Question: im looking for a SQL statement for the structue below. I want select all uid's and texts of the tables, which got a relation to the table :
- - - - -
Each table has the fields and .
Each table got a mm table to save any relation. The value belongs to the of related table itself. Foreign represents the of .
I want do this with 1 SQL query. I think it should be possible with joins but im new with these. Here is a 'lil graphic:
Here is my query:
'''
SELECT partsofspeech.uid, partsofspeech.text from declined
LEFT JOIN partsofspeech_mm
ON partsofspeech_mm.foreign = declined.uid
LEFT JOIN partsofspeech
ON partsofspeech_mm.local = partsofspeech.uid
'''
fiddle:
<URL>
Does any1 has a clue to handle this recursive probably?
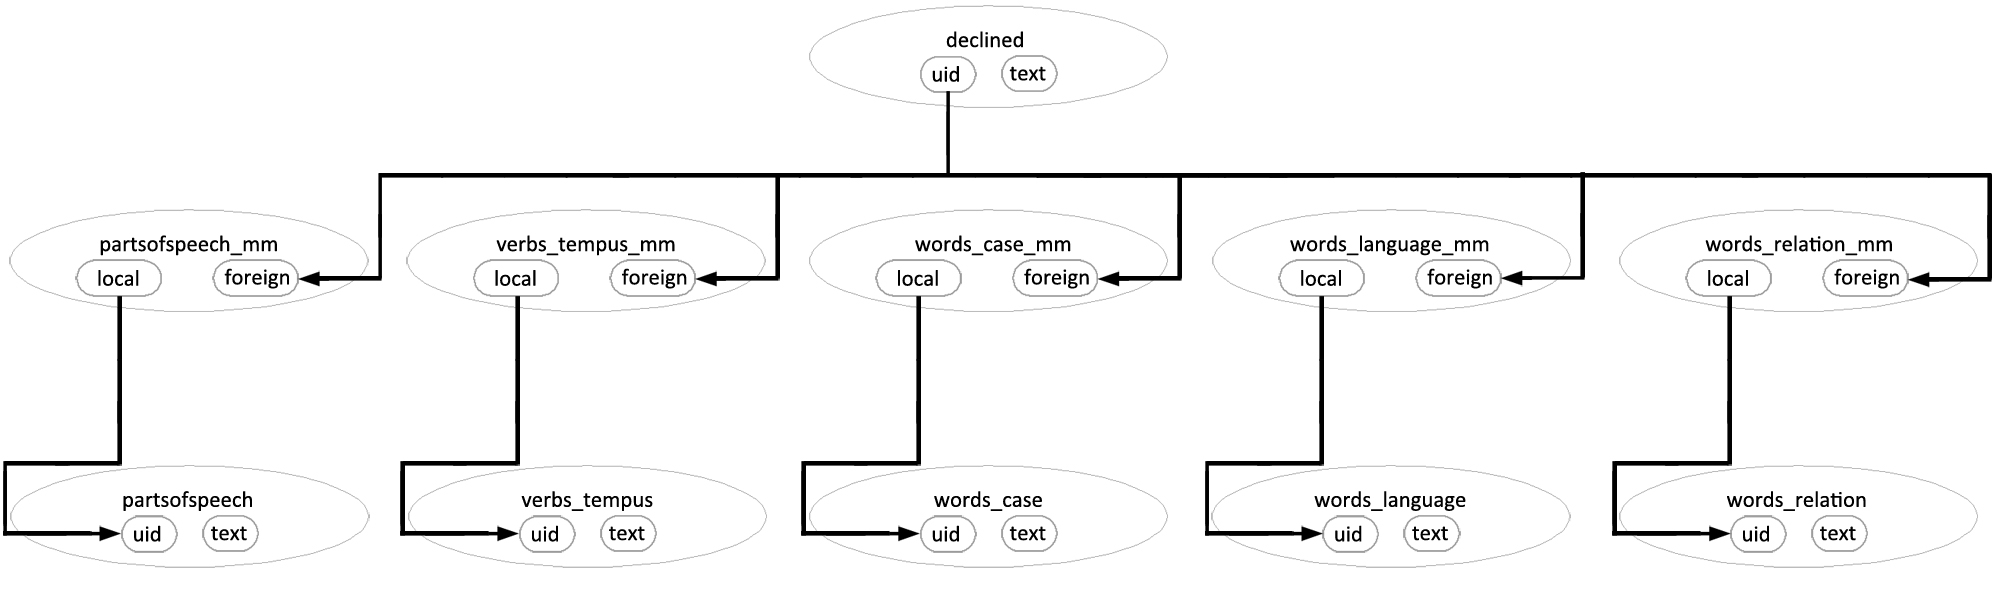
Answer: Here's the first table 'partsofspeech' done for you
'''
SELECT T1.uid,T1.text,T2.local,T2.foreign,T3.uid,T3.text
FROM partsofspeech T1
INNER JOIN partsofspeech_nm T2 ON (T1.uid = T2.local)
INNER JOIN declined T3 ON (T2.foreign = T3.uid)
'''
you can do the rest for the other tables and 'UNION' them together.